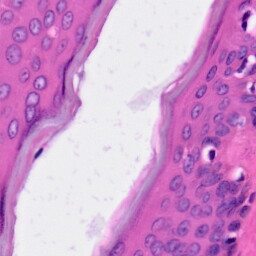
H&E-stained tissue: Skin